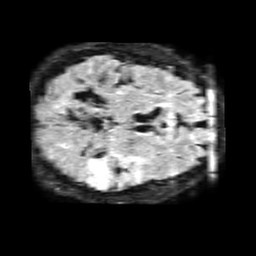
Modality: FLAIR
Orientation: axial
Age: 52
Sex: male
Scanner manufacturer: philips
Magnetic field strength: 1.5 T
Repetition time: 6 s
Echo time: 0.1025 s